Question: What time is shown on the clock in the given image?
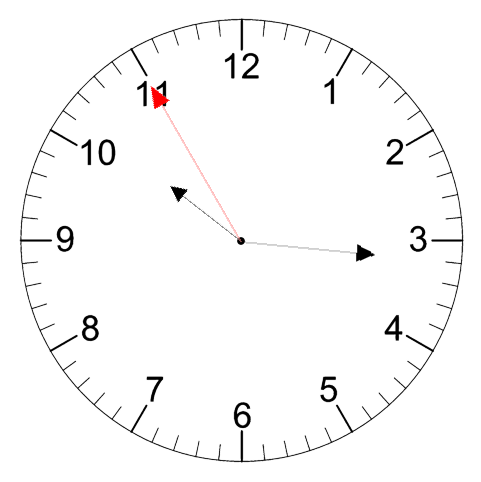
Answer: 10:15:55